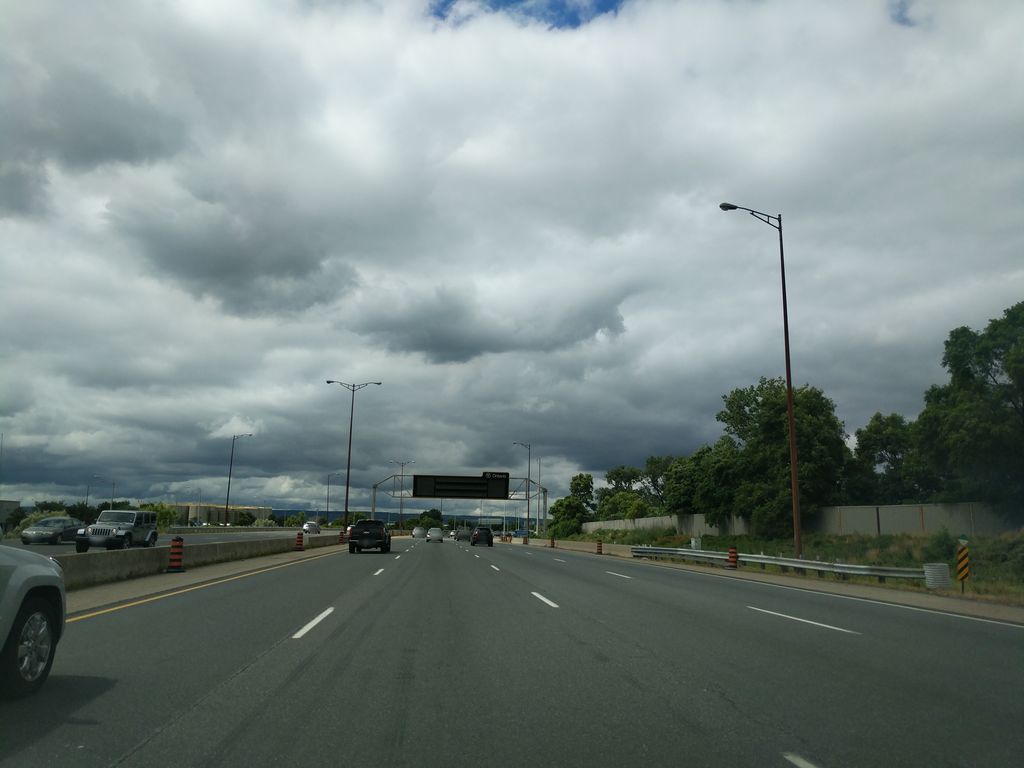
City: hamilton